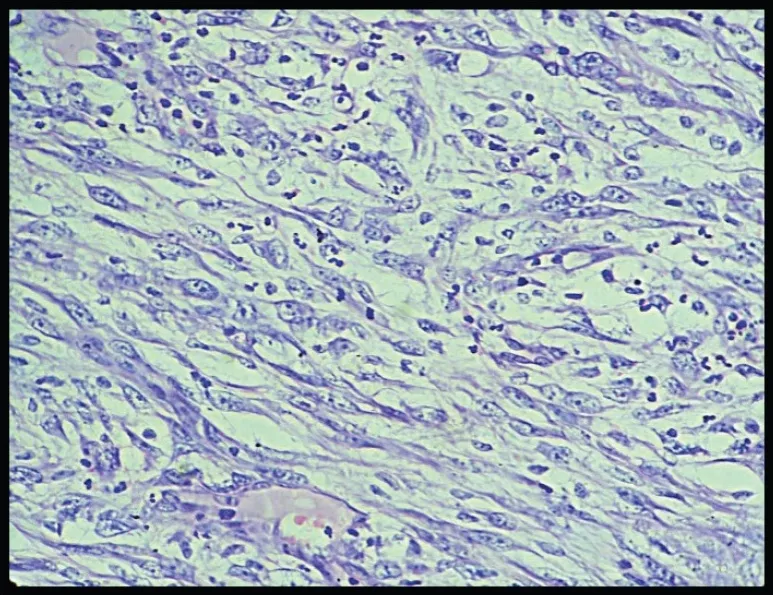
M/E showing spindle cell component (H & E Stain; 40x).
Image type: pathology (h&e)